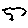
Label: bird